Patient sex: F
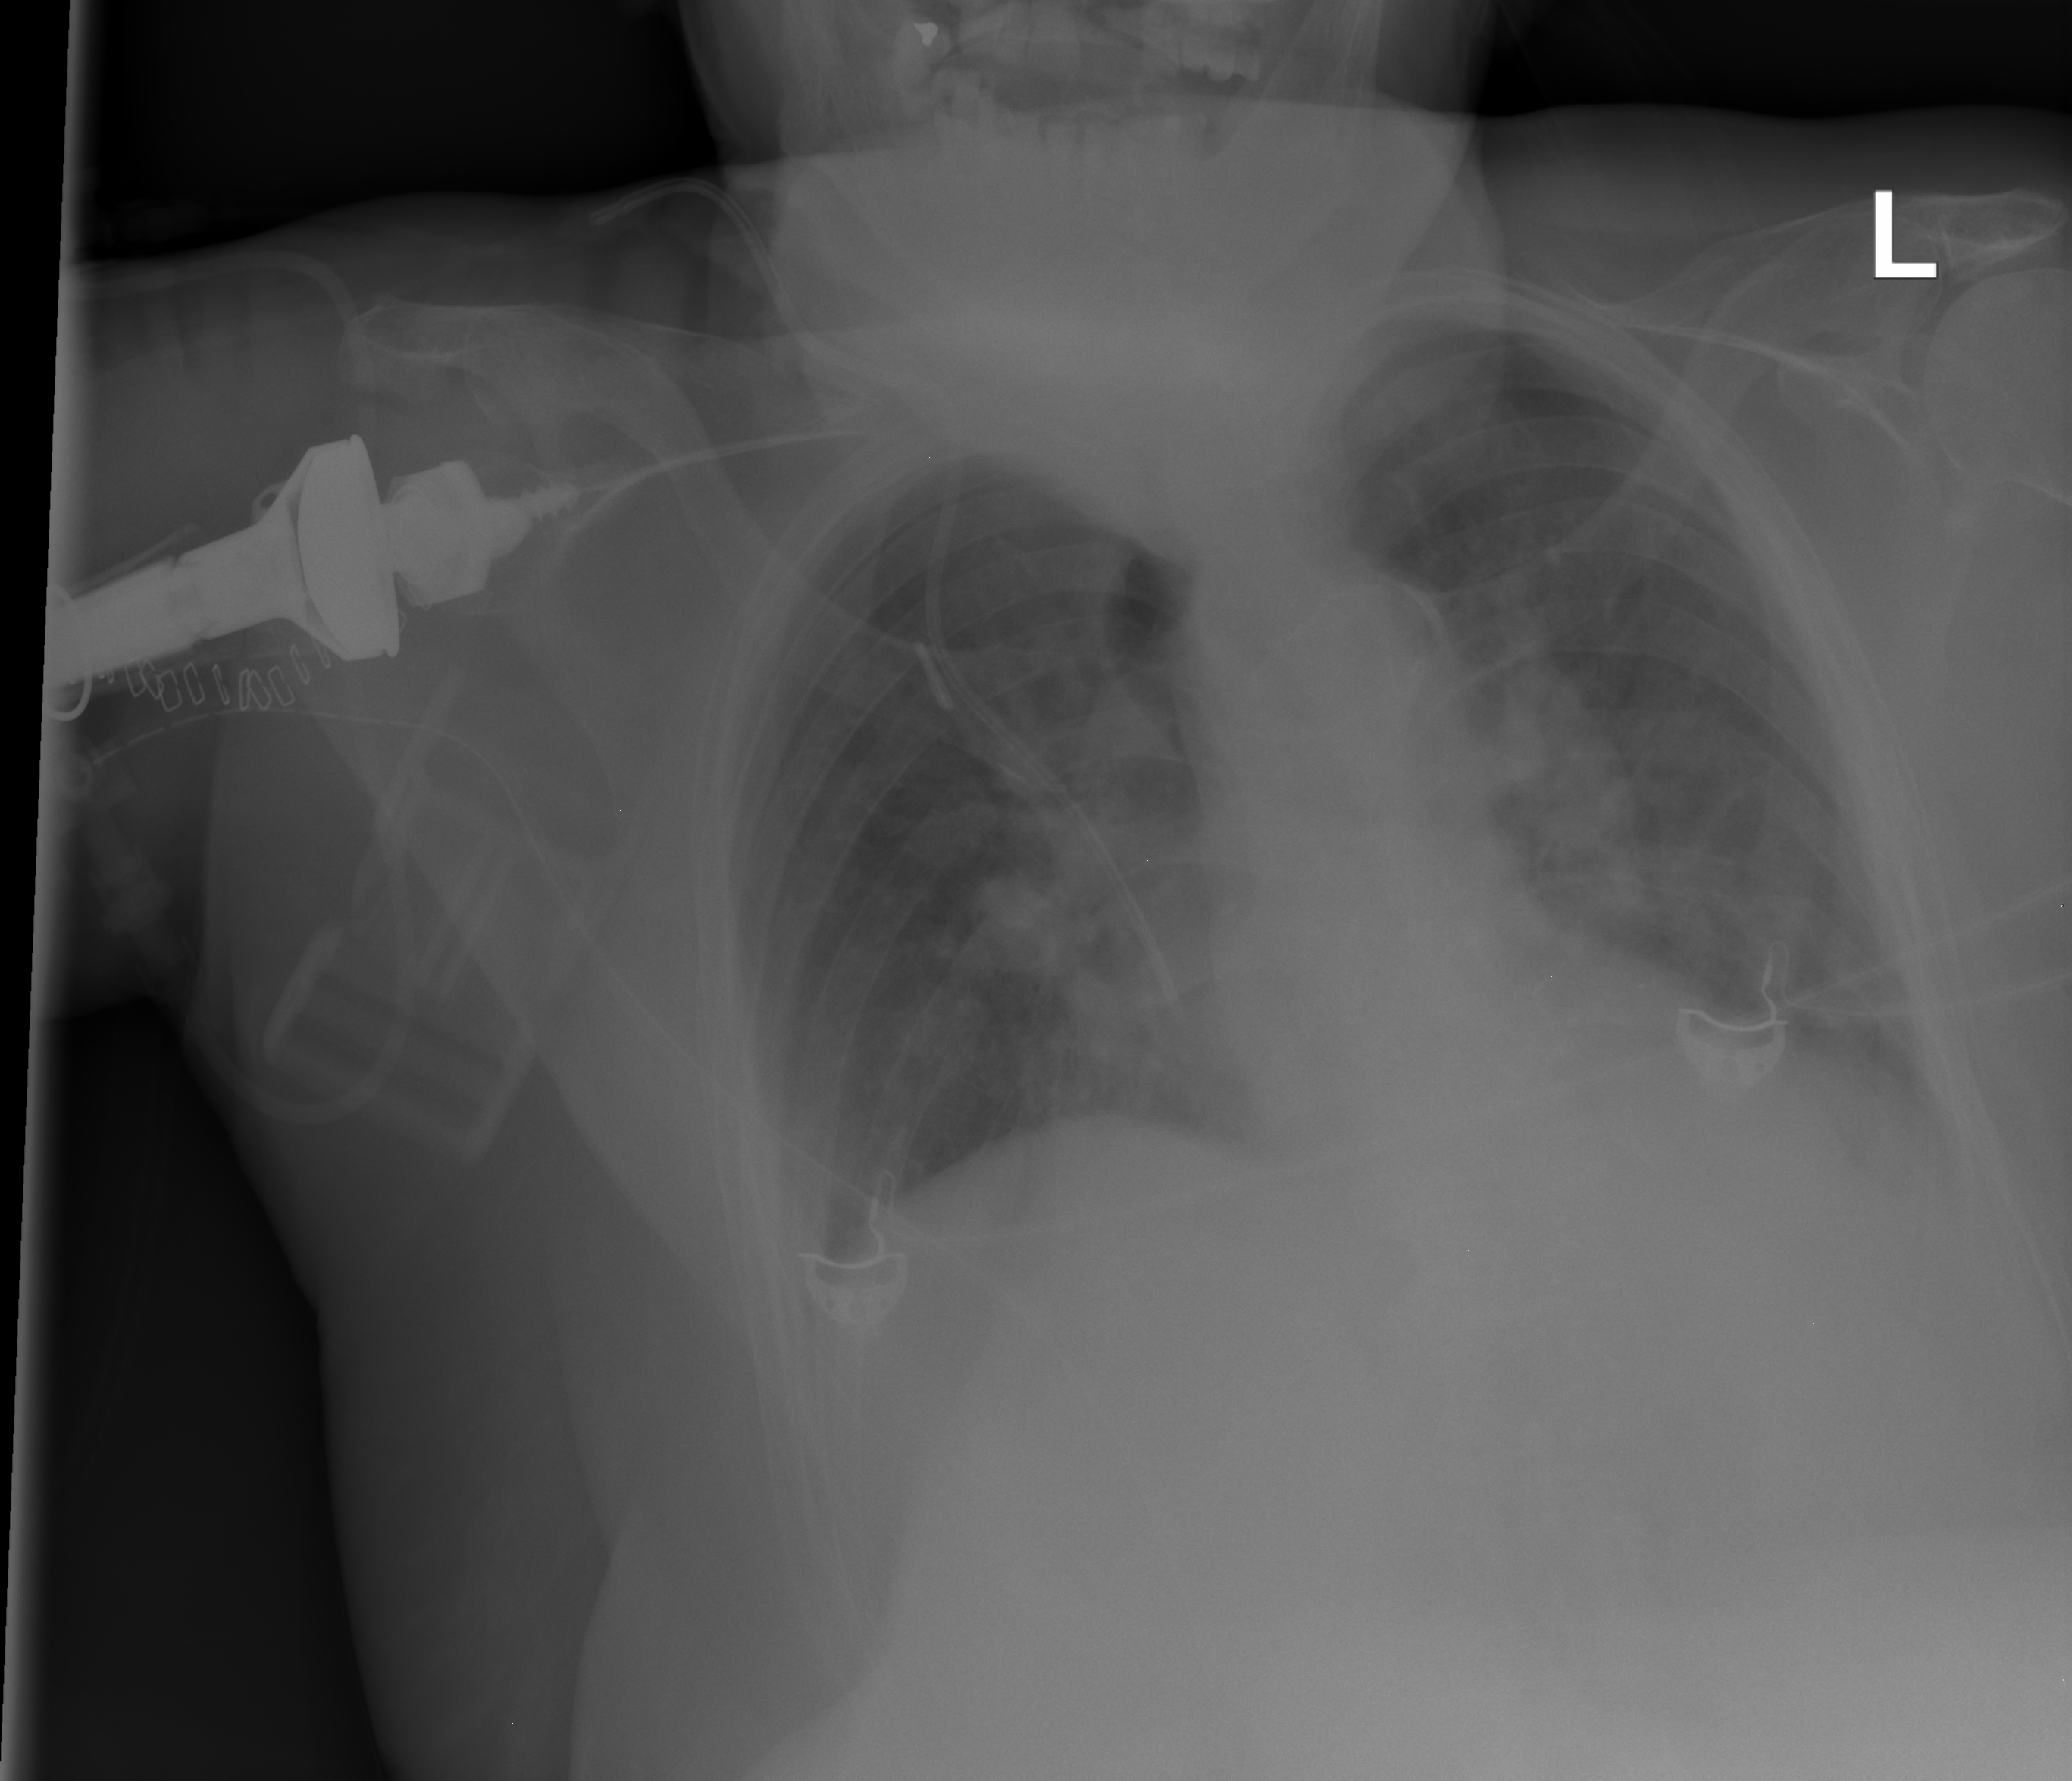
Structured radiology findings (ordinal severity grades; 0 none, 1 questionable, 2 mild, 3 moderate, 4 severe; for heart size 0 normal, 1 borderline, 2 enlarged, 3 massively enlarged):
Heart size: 0
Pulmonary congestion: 2
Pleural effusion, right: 0
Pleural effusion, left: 2
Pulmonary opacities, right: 0
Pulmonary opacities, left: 2
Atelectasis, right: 2
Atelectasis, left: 2